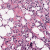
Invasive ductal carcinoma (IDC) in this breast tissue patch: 1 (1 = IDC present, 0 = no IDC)